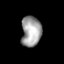
Tissue: prostate
Cell type: Endothelial cells
Senescence score: 0.7052
Nuclear area (px): 595
Mean DAPI intensity: 159.798